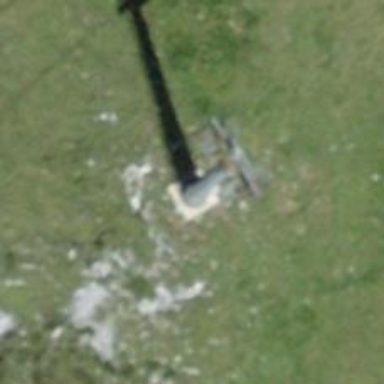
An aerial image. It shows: Pylon for aerialway.